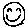
Label: smiley face